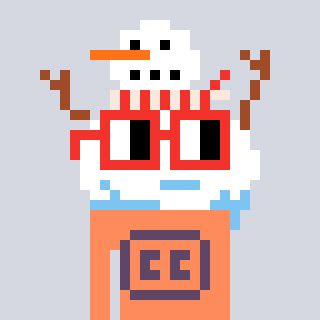
a pixel art character with square red glasses, a snowman-shaped head and a peachy-colored body on a cool background